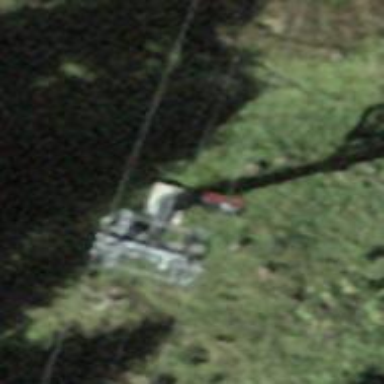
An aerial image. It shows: Pylon for aerialway.